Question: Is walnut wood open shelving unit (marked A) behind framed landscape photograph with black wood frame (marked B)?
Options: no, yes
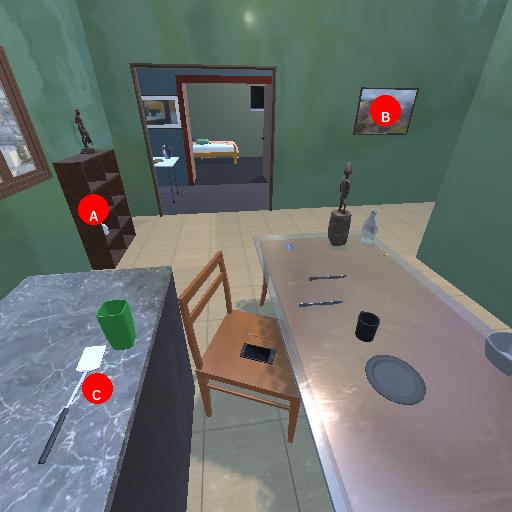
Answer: no